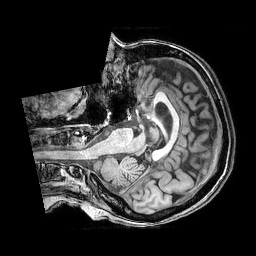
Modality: T1w
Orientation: axial
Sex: female
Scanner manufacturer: philips
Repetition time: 0.008258 s
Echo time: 0.00383 s